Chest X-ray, PA view. Patient: 37 years old, sex M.
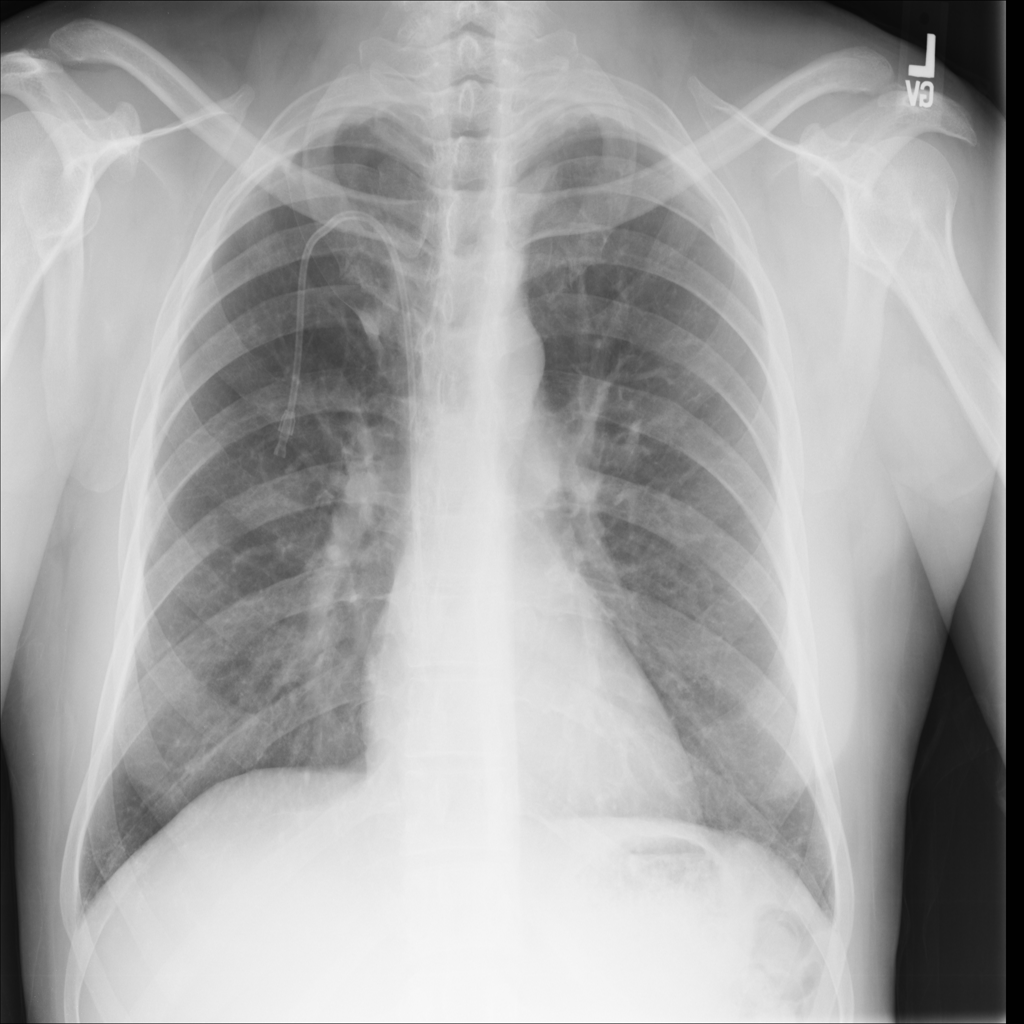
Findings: No Finding